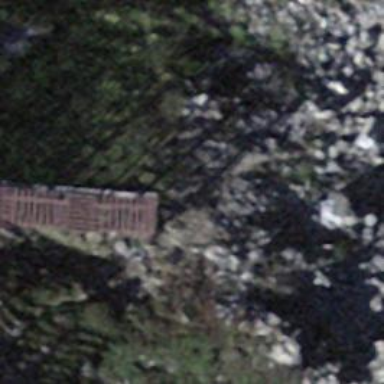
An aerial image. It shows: Structure designed for avalanche protection.